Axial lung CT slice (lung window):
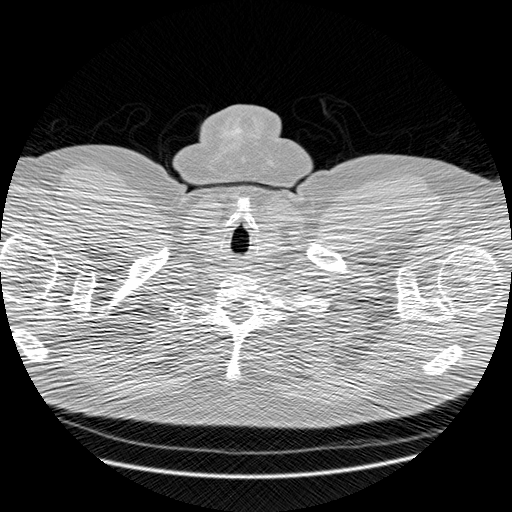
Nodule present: no